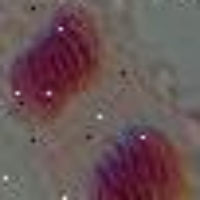
Label: telophase